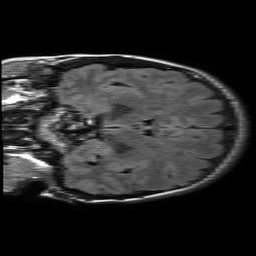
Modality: FLAIR
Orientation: coronal
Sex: female
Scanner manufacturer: philips
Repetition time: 11 s
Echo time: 0.125 s